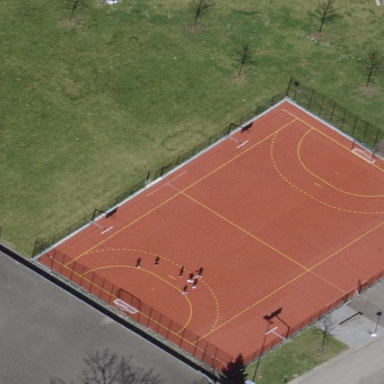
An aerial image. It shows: Multi-sport pitch with tartan surface for leisure activities on land.